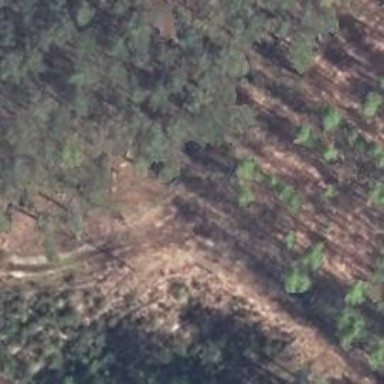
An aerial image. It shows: Hunting stand.